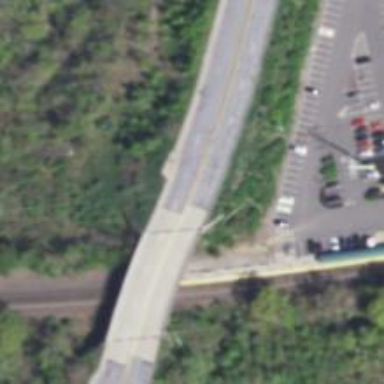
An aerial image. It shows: Footway on bridge.